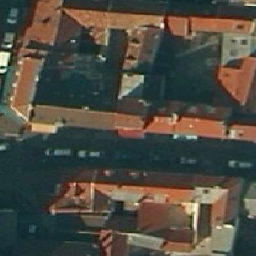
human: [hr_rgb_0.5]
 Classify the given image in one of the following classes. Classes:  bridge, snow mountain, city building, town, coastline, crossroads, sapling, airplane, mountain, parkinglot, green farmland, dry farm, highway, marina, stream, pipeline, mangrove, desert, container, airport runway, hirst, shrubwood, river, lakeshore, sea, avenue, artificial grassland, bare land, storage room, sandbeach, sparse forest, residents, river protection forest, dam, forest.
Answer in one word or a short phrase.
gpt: city building